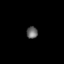
Tissue: lung
Cell type: Epithelial cells
Senescence score: 0.5578
Nuclear area (px): 132
Mean DAPI intensity: 101.765